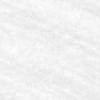
Label: change